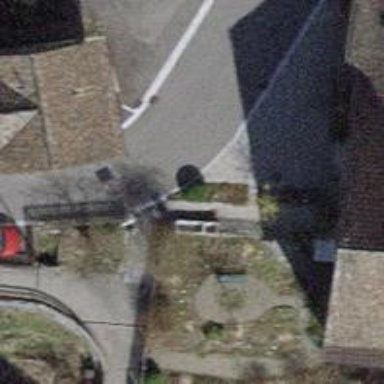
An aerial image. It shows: Set of steps on the road.